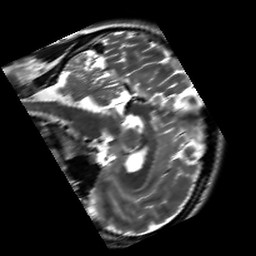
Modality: T2w
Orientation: sagittal
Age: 22
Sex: male
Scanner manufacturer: siemens
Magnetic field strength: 3 T
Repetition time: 7 s
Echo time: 0.09 s